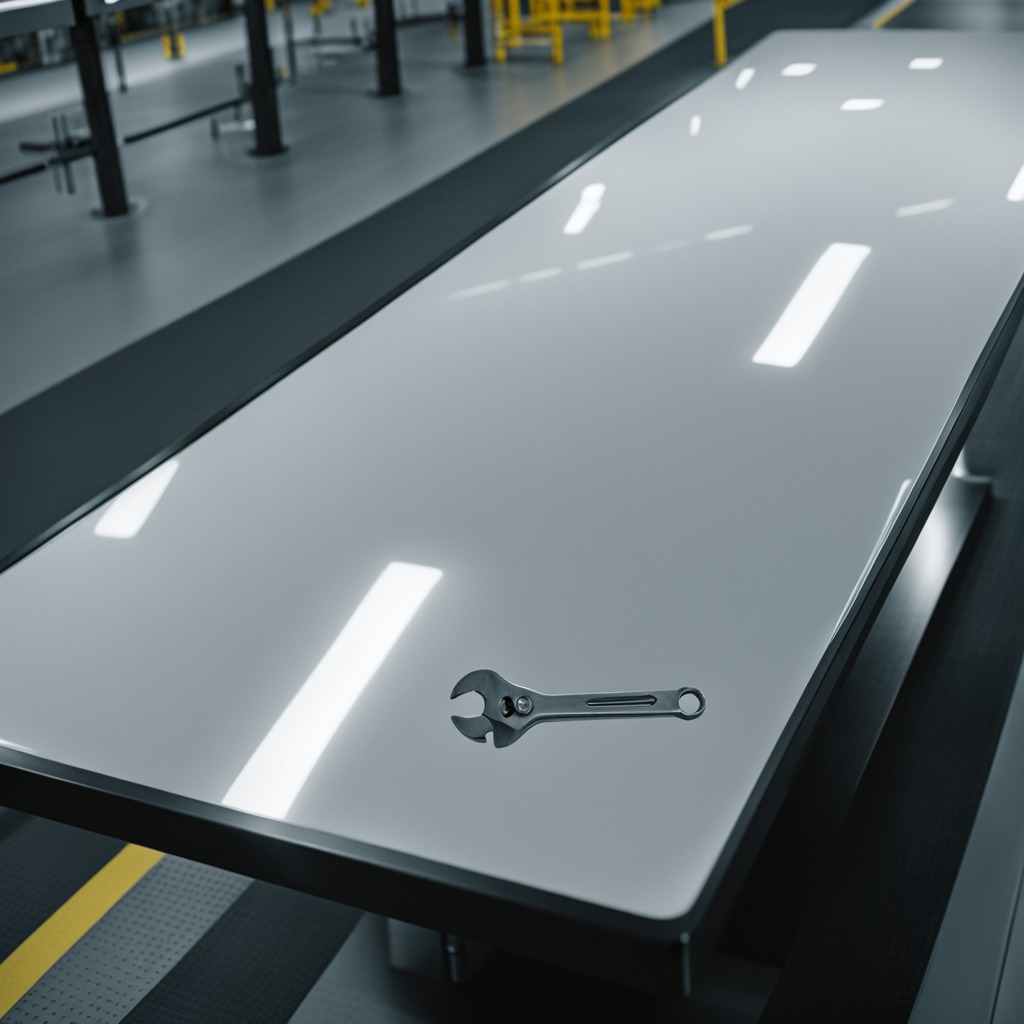
A wrench is lying on the table in a ship maintenance bay.